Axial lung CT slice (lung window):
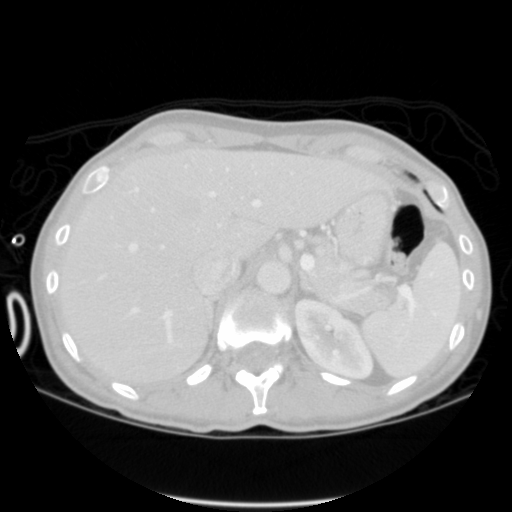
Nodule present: no